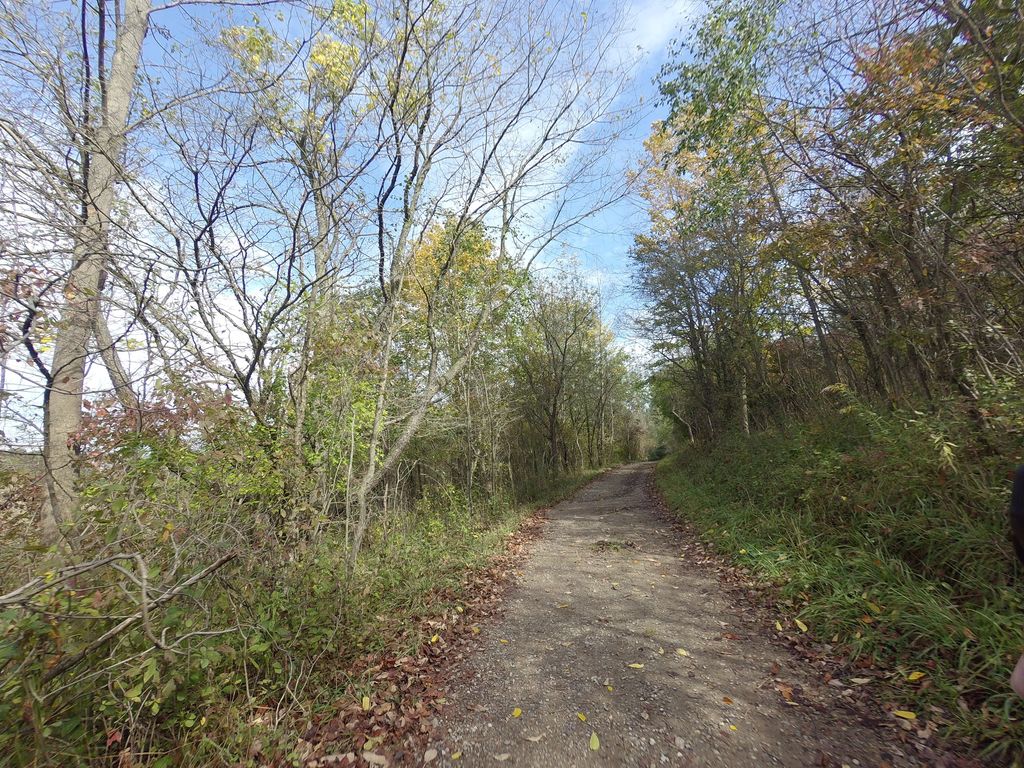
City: hamilton